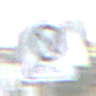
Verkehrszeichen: EndeEingeschraenktesHalteverbotZone
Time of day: SunriseSunset
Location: Outdoor (Urban)
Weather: PartlyCloudy
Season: NotSpecified
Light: Natural